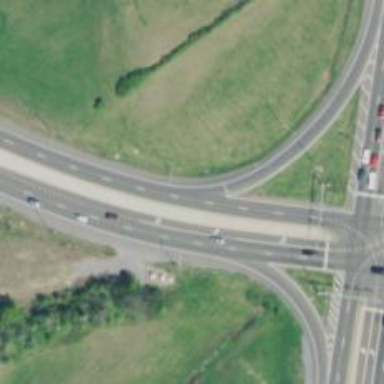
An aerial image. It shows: Motorway trunk link.